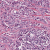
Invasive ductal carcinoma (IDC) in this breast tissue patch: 1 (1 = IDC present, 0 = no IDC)